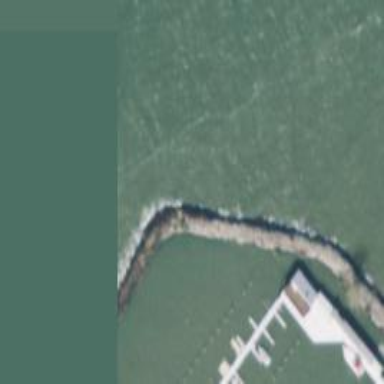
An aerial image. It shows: Breakwater structure.